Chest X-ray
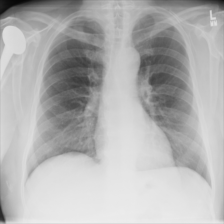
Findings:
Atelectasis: negative
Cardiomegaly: negative
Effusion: negative
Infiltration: negative
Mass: negative
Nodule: negative
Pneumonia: negative
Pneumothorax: negative
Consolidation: negative
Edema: negative
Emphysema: negative
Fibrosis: negative
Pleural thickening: negative
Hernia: negative